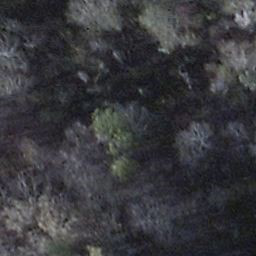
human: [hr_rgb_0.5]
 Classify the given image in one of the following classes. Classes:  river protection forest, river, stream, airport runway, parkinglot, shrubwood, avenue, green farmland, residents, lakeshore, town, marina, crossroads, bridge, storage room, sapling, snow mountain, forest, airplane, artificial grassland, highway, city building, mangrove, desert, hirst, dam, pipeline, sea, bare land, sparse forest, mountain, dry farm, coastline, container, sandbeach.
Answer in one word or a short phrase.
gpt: shrubwood